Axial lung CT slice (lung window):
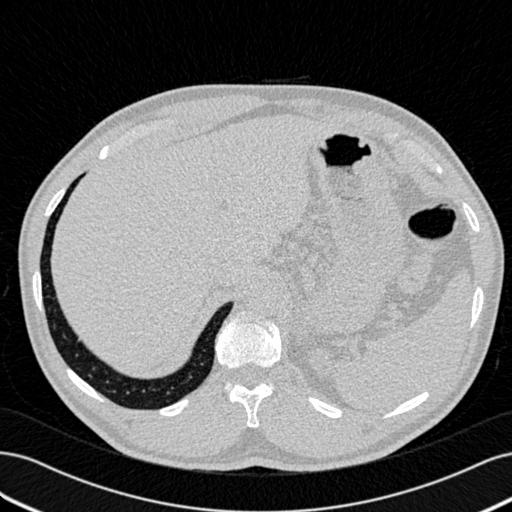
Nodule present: no